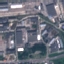
Label: Industrial